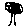
Label: tree